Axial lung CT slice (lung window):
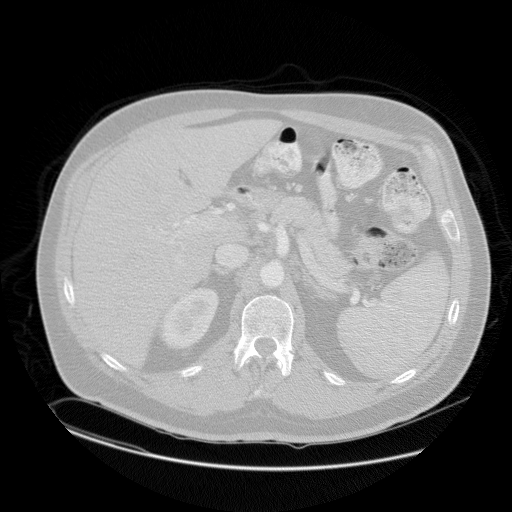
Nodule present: no